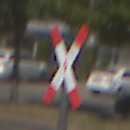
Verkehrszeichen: Andreaskreuz
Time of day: Midday
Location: Outdoor (Urban)
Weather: Clear
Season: NotSpecified
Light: Natural